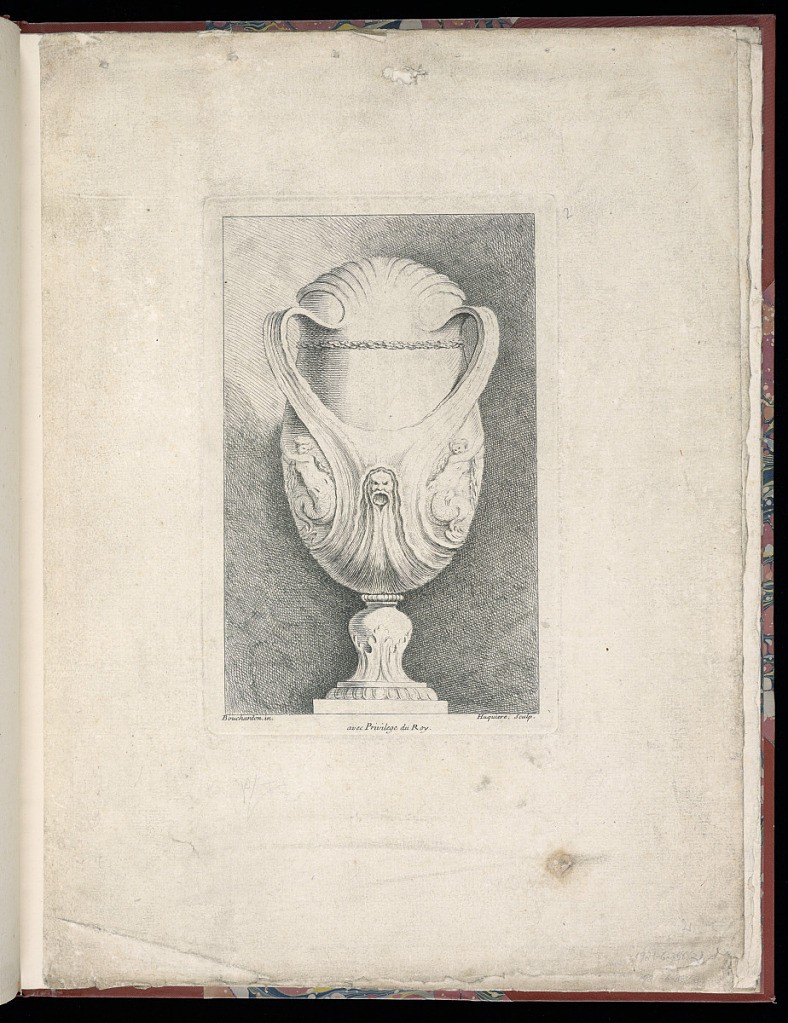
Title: Ornamental Vase Design
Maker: Edme Bouchardon, French, 1698–1762
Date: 1737-1749
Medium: Etching on laid paper
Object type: Print
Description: Ovoid vase with two handles that merge together and with the body of the form near the narrowed foot. A mascaron is carved at the point where the handles merge. On the outer side of the handles are two sirens. The foot of the vase is decorated with acanthus leaves, and has an egg and dart pattern at the bottom. The vase is elevated on a short, square base. The print is lettered but is missing the numbering found in earlier editions.